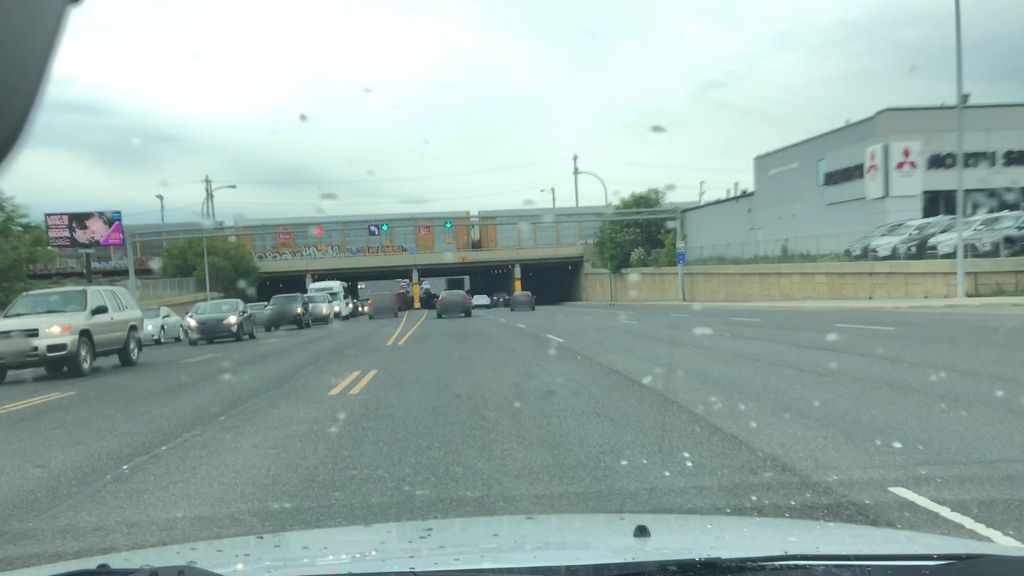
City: edmonton